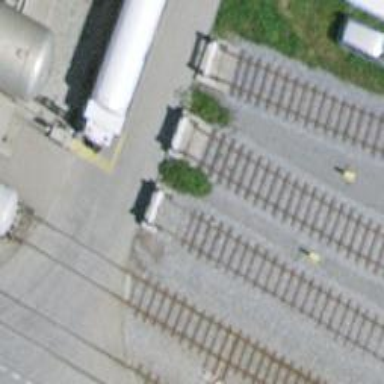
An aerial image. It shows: Railway buffer stop.